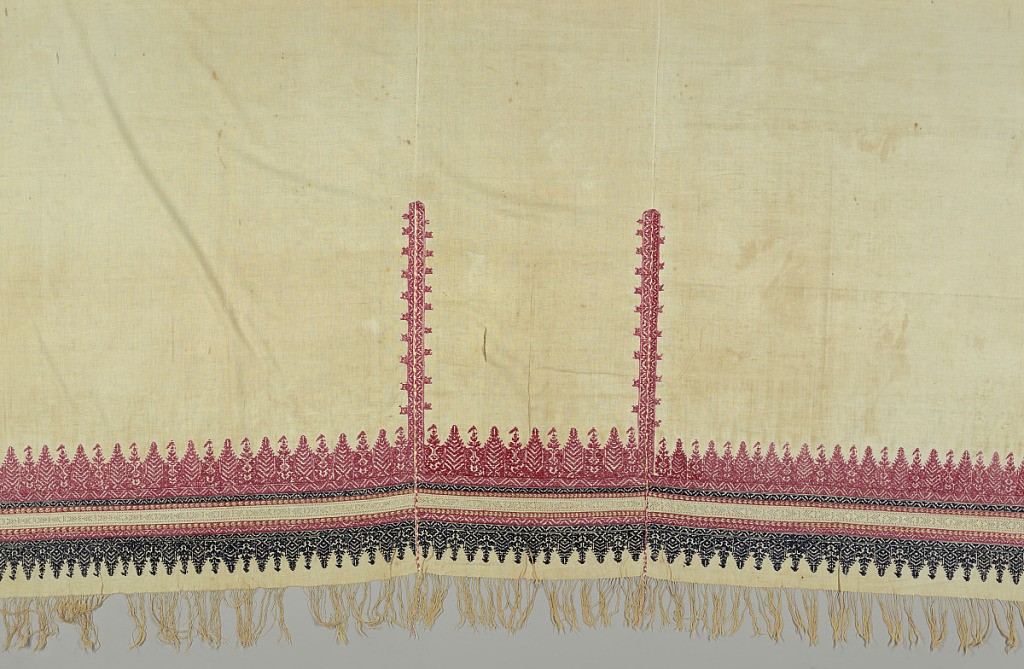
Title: Hanging
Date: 19th century
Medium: cotton, silk Technique: embroidered
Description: Long panel, probably a curtain, embroidered across end, up sides and joinings, in red and blue silk, with touches of yellow; drawnwork band worked over in cream silk. Ends fringed from cotton. Design of stylized trees above and below horizontal band of embroidery and drawnwork.